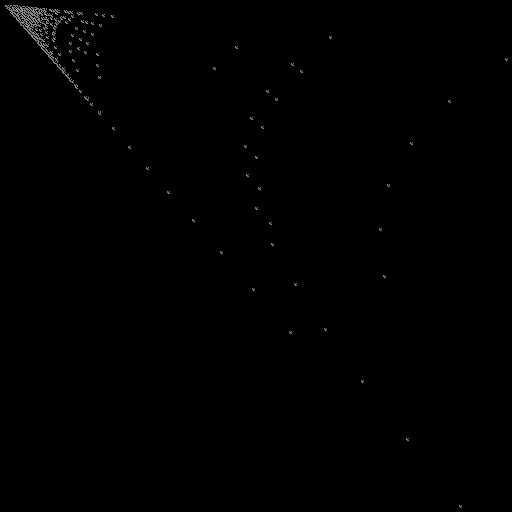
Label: drumlin